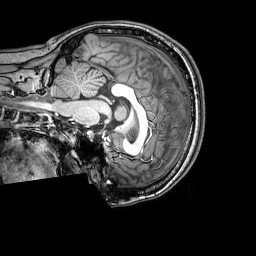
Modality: T1w
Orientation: sagittal
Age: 40
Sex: female
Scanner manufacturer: philips
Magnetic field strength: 3 T
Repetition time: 0.008113 s
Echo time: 0.003709 s